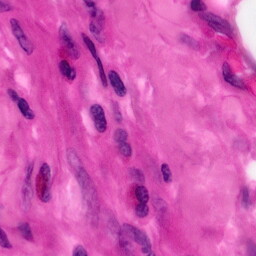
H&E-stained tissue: Pancreatic